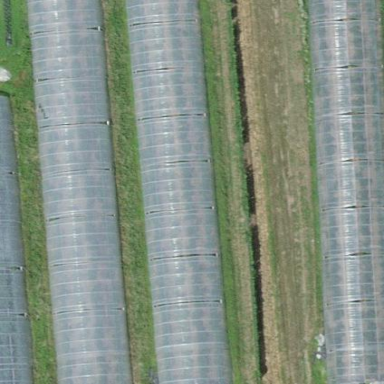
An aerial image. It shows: Greenhouse.